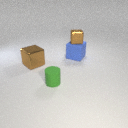
large brown metal cube to the left of small green rubber cylinder